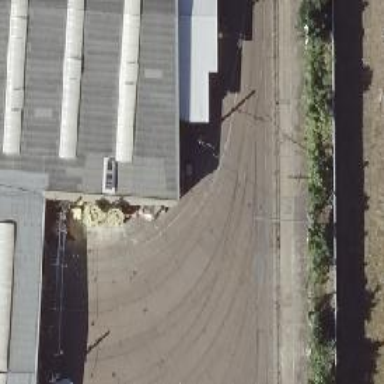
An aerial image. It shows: Tram railway running through yard with contact lines for electrification.